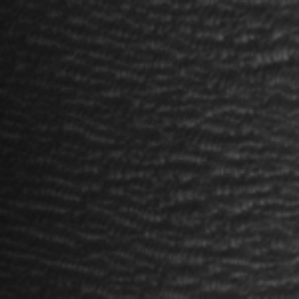
Label: frost